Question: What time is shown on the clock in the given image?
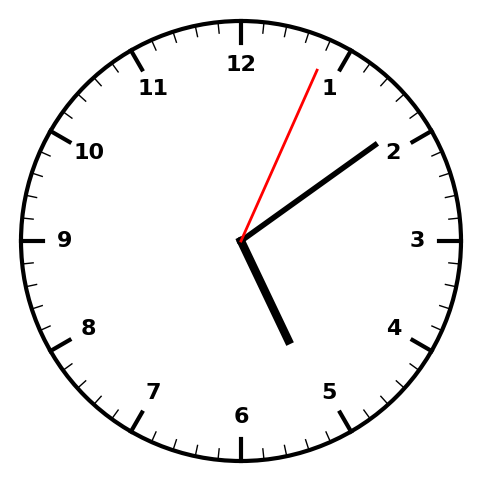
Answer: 05:09:04